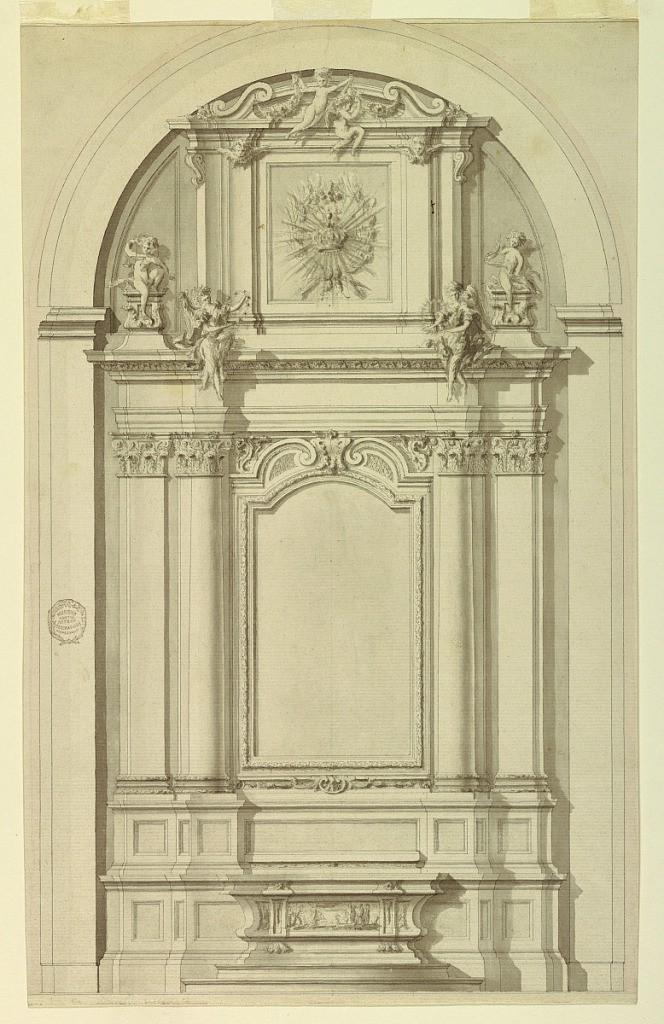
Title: Project for an Altar
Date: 1750–80
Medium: Pen and black ink, brush and wash on white laid paper
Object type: Drawing
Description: Elevation of an altar shown within an arch. At top, a broken pediment with angels holding festoons. Below, within a tablet is a radiant crown within a wreath. On either side, sculptures sit on an entablature. An undecorated tablet at center, flanked by engaged columns and pilasters.